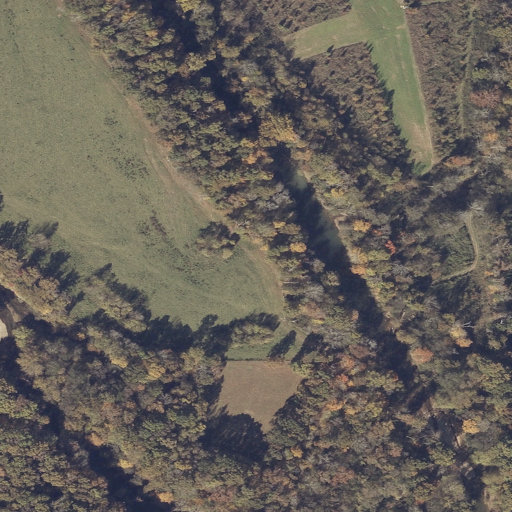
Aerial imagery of valley in Alabama named Michael Hollow containing woody wetlands, pasture, and deciduous forest